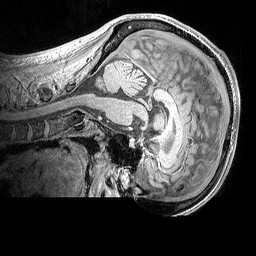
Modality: MP2RAGE
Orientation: sagittal
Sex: male
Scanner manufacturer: siemens
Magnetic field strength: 3 T
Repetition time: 5 s
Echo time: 0.00292 s